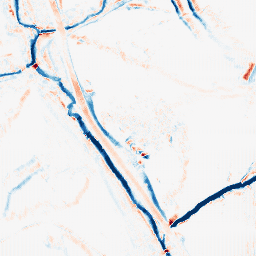
Category: morphological
Decomposition family: morphological_diamond
Decomposition parameters: operation: average
radius: 5
Upsampling method: fft_zeropad
Upsampling parameters: scale: 8
Upsampling scale: 8